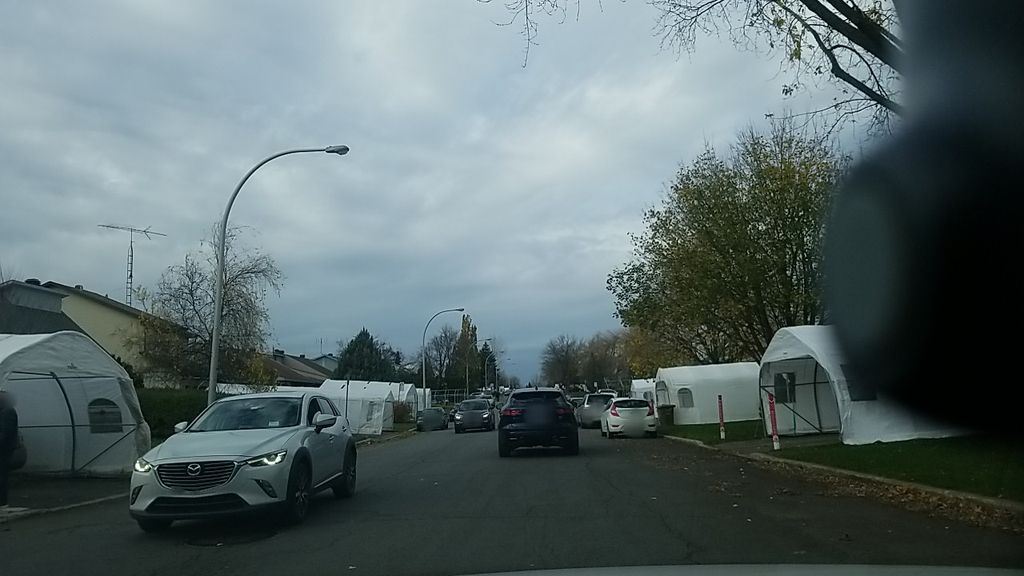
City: montreal